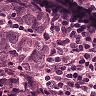
Metastatic tissue present: yes